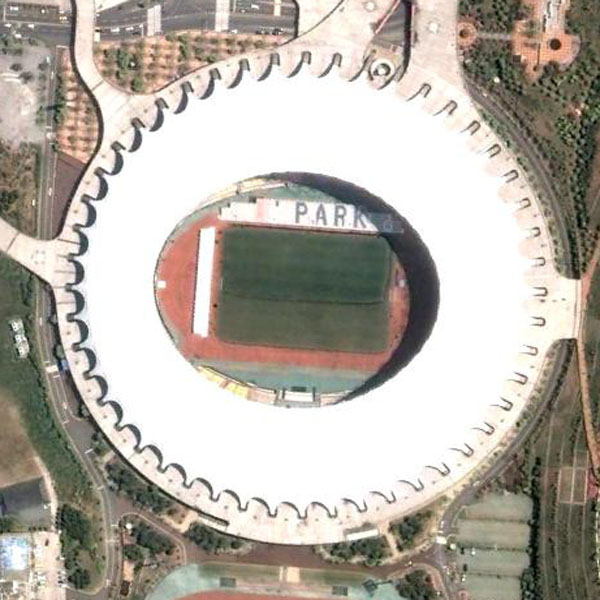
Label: Stadium